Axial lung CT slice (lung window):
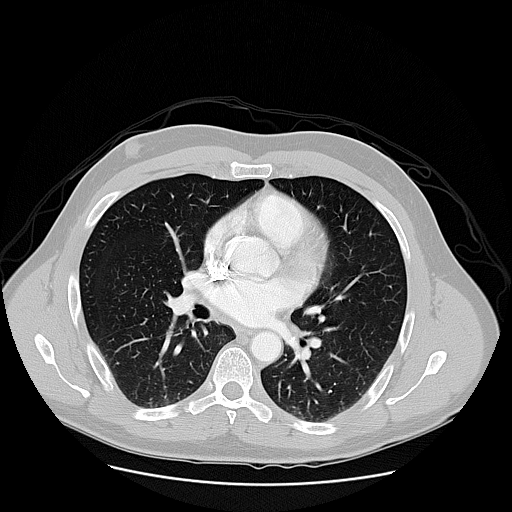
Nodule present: no